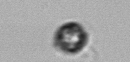
Label: Dinophyceae